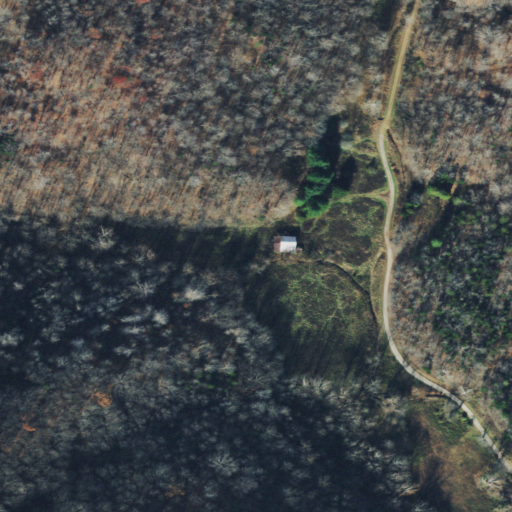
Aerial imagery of valley in Ohio named Thompson Hollow containing deciduous forest, open development, pasture, mixed forest, and low intensity development